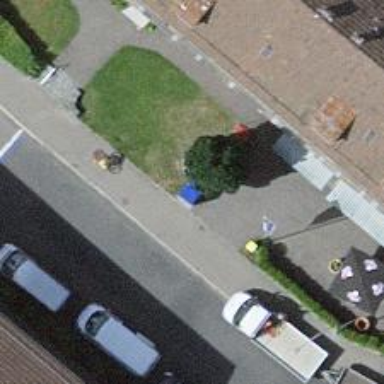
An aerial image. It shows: Recycling container at amenity designated for recycling.